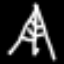
Label: The Eiffel Tower